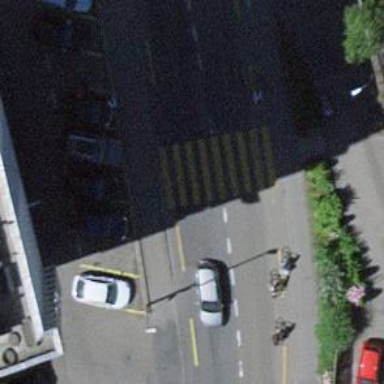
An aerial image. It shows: Kerb barrier.